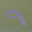
Label: 9